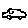
Label: car